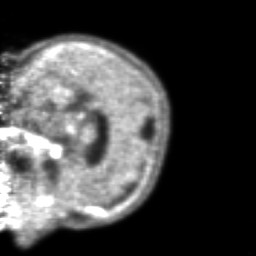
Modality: PET
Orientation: sagittal
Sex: female
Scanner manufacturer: ge